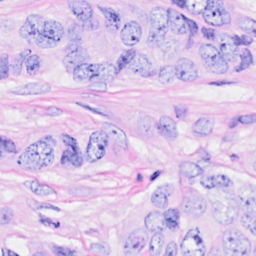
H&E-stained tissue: Breast